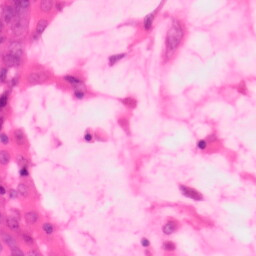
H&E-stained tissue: Colon